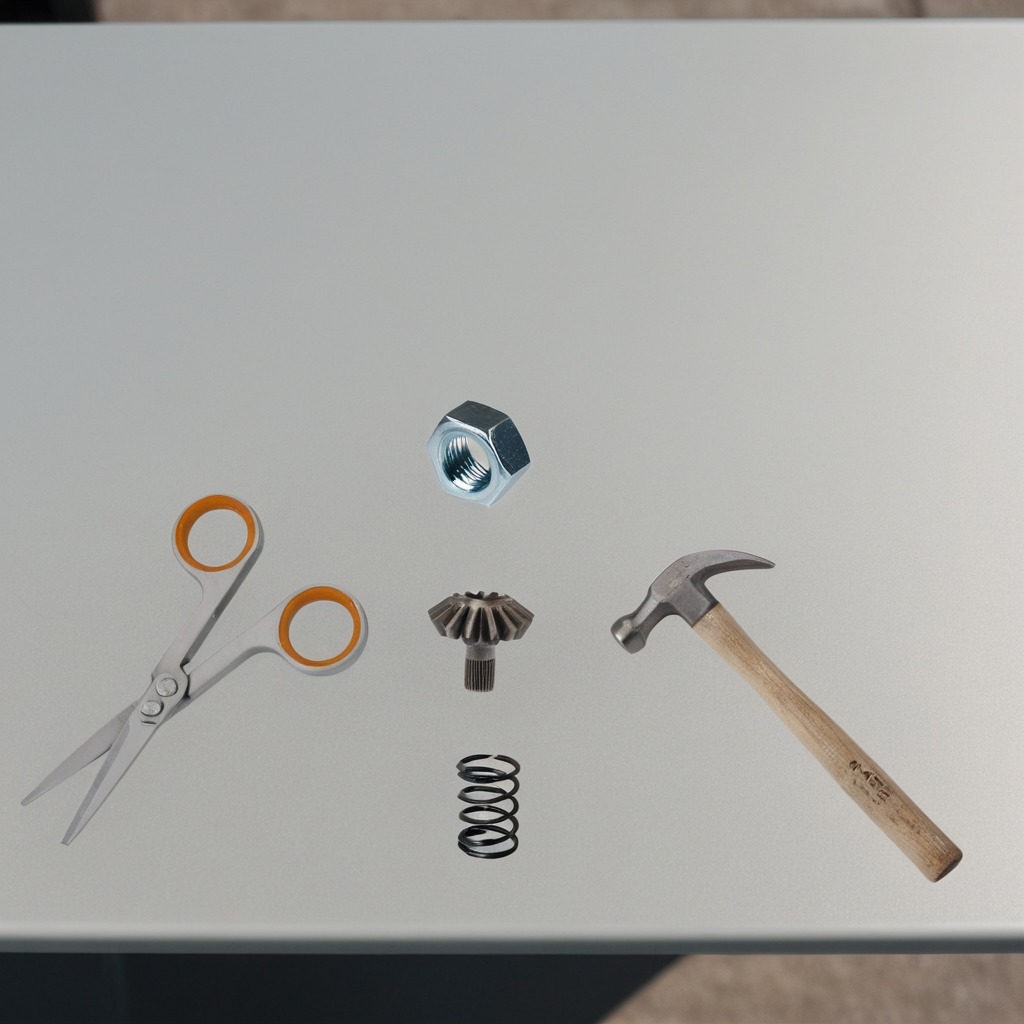
A steel gear with teeth, a hammer, a coiled metal spring, a metal nut, and a pair of scissors are lying on the table.